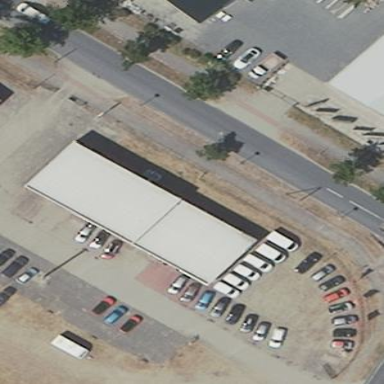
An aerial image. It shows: Building that houses car shop.